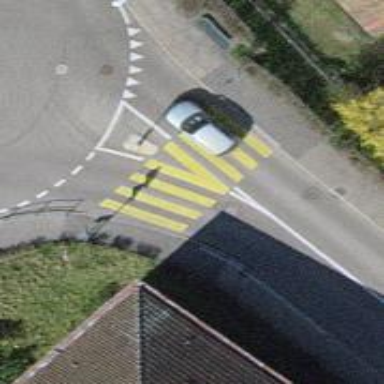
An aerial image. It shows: Uncontrolled road crossing.